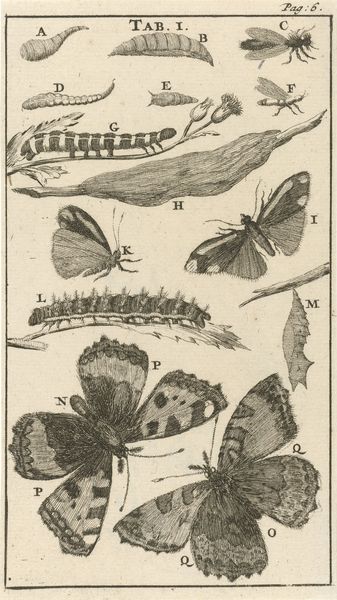
Titel: Rupsen, poppen en vlinders I
Künstler: Jan Luyken
Standort: Amsterdam
Institution: Rijksmuseum
Schlagwörter: gestreift, insekten, schmetterling, puppe, insekt, schmetterlinge, raupen, raupe, entwicklung, falter, larve, verpuppung, borsten, verpuppt, kockon, schmeterling, schmetterline, konkon, linge